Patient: sex M, age 32
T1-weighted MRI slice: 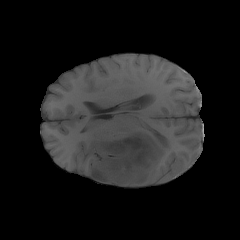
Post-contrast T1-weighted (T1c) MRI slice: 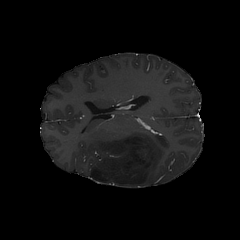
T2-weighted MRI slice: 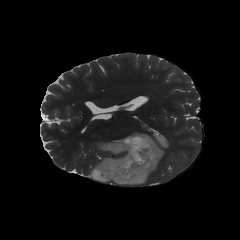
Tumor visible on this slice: yes
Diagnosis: Astrocytoma, IDH-mutant
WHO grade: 2